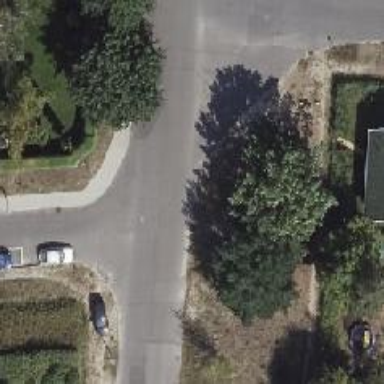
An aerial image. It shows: Asphalt road in residential area.